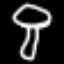
Label: mushroom